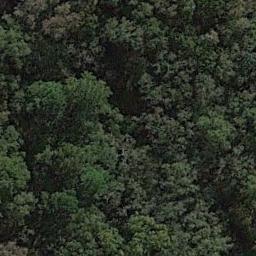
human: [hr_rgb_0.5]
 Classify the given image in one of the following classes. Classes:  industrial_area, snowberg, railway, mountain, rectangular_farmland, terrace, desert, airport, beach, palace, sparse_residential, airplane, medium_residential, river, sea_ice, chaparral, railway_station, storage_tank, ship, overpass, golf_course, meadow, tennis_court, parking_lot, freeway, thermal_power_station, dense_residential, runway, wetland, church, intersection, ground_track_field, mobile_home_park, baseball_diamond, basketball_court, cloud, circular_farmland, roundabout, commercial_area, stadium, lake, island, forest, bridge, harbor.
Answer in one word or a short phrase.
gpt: forest